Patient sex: M
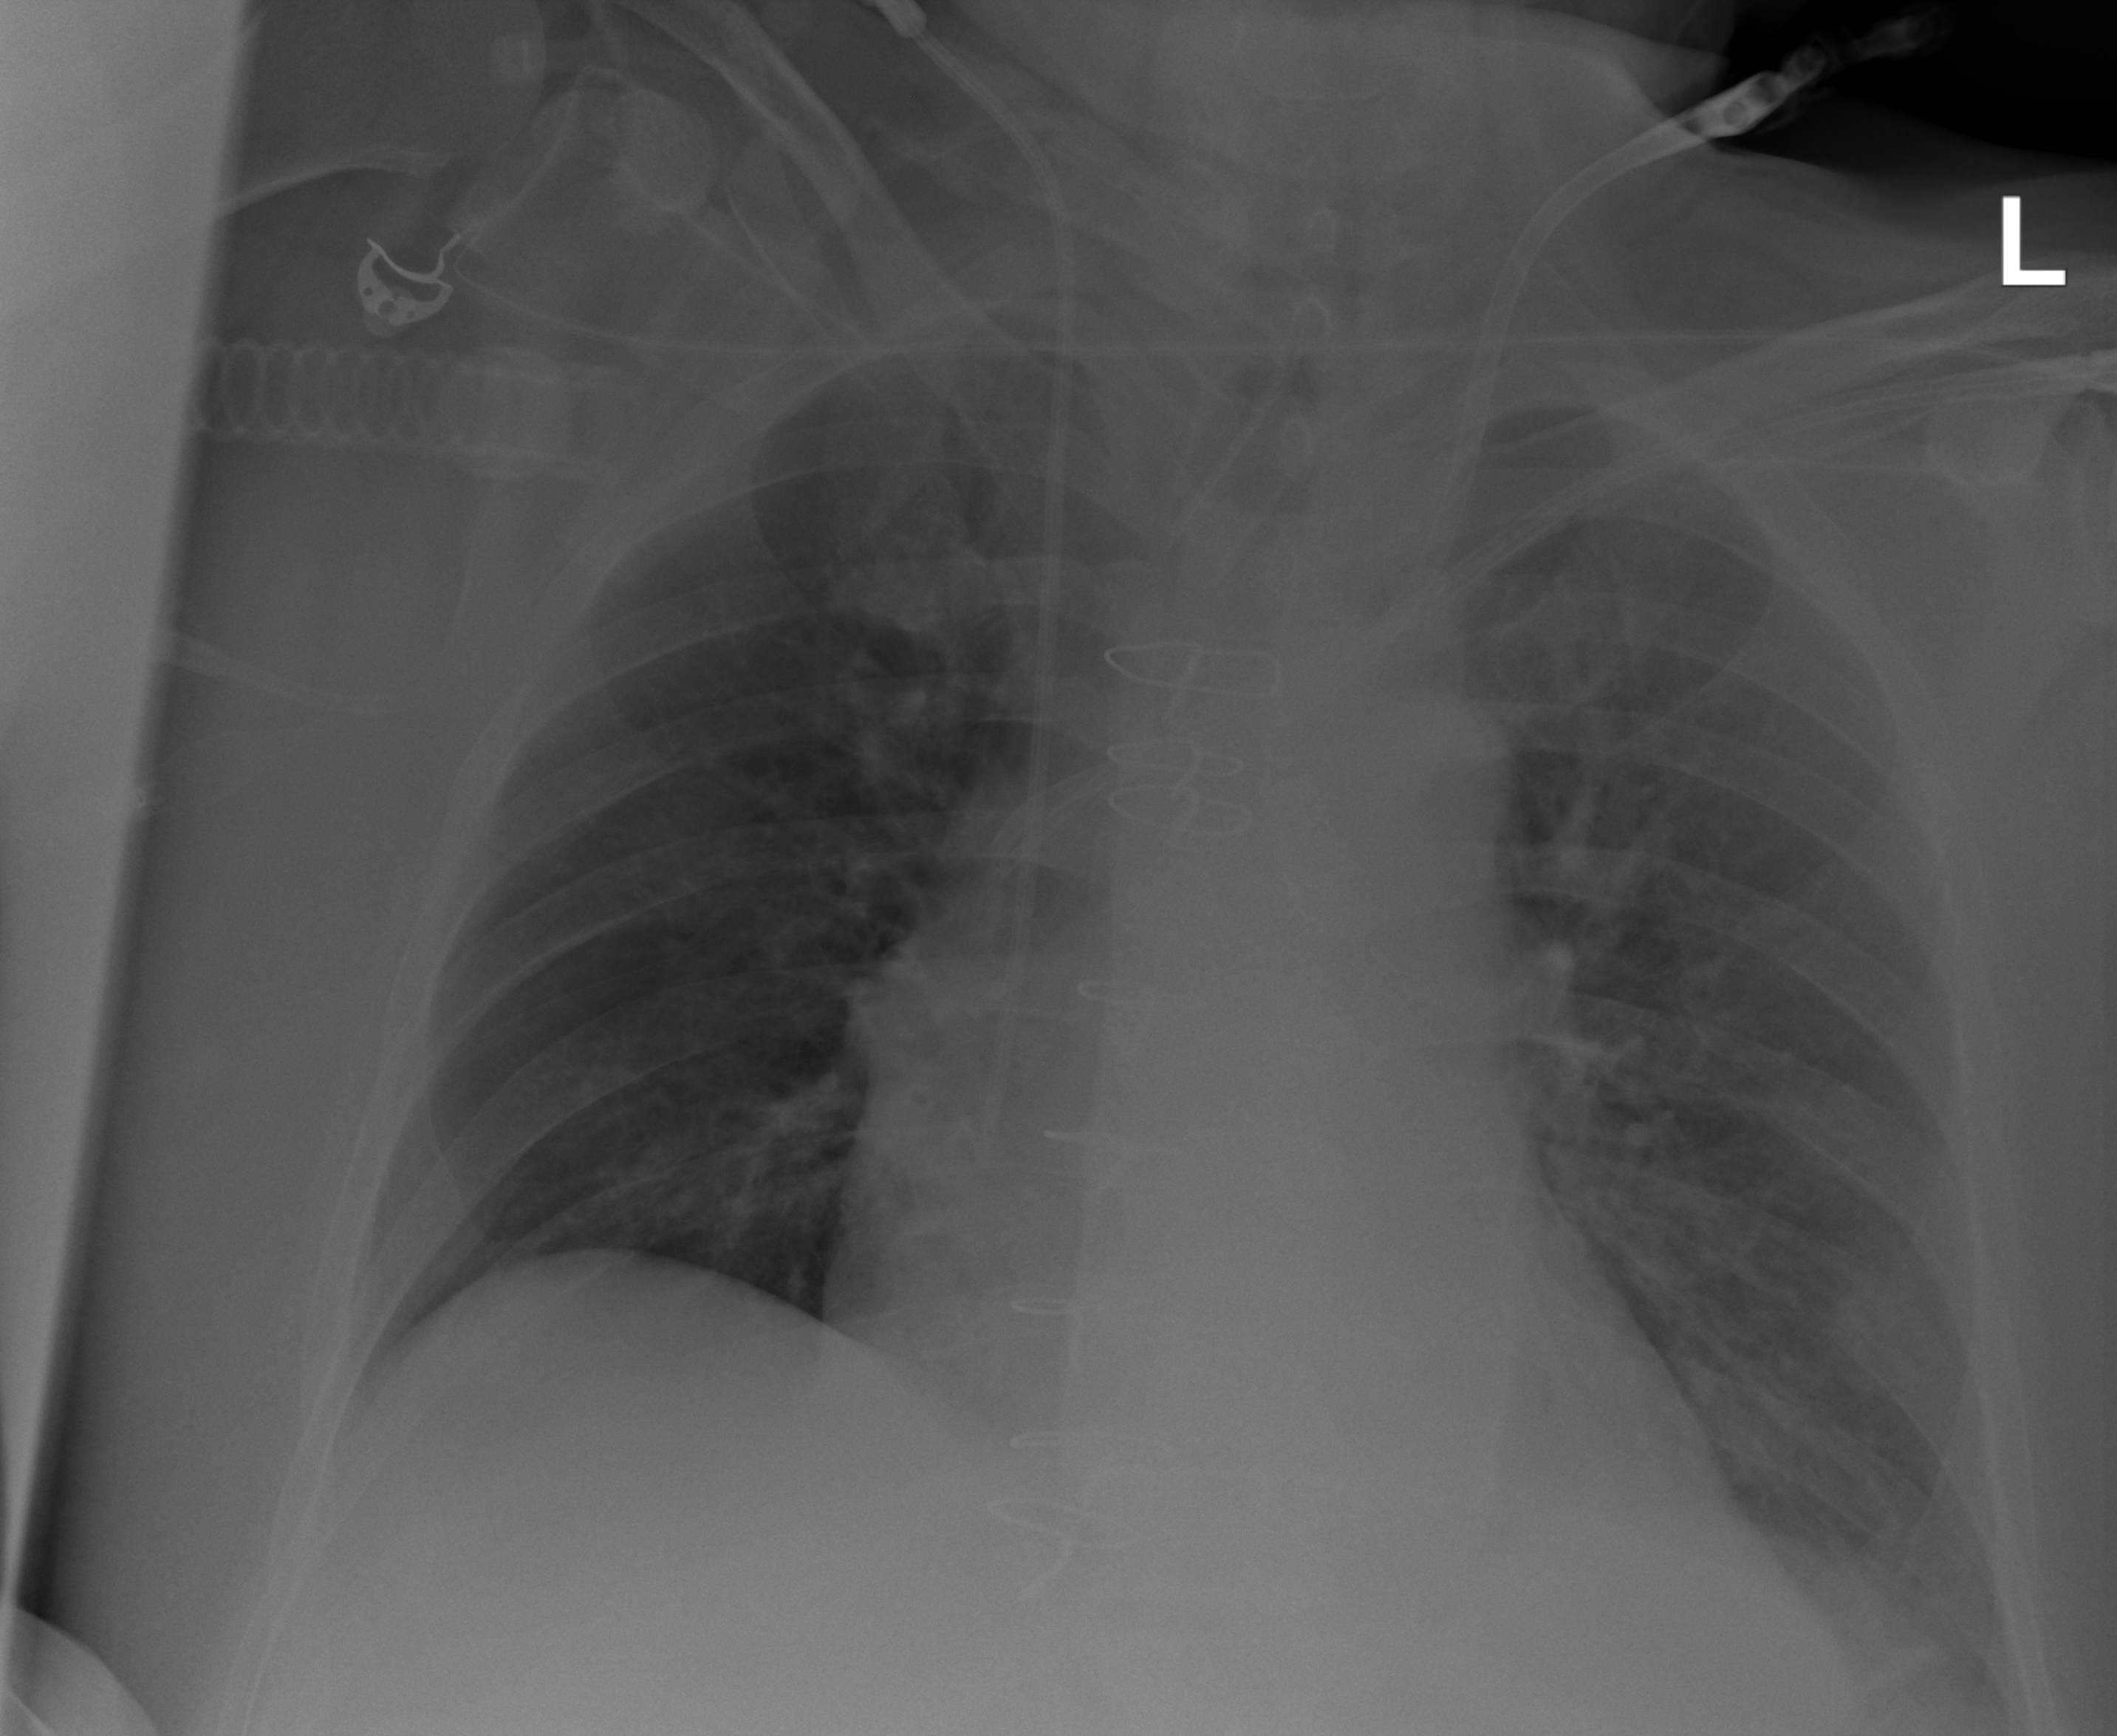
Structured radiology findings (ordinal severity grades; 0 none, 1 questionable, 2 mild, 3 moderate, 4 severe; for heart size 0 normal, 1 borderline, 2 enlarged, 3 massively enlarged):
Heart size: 2
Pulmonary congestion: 0
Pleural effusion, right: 0
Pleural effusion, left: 0
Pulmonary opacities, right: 0
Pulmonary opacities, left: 0
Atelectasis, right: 0
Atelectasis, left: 2